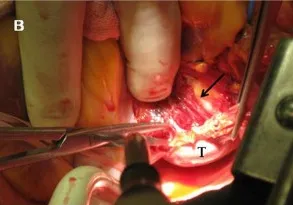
B. Endocardium of the LA was exposed (black arrow) during surgical excision (suspended heart).
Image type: medical_photograph (other_medical_photograph)